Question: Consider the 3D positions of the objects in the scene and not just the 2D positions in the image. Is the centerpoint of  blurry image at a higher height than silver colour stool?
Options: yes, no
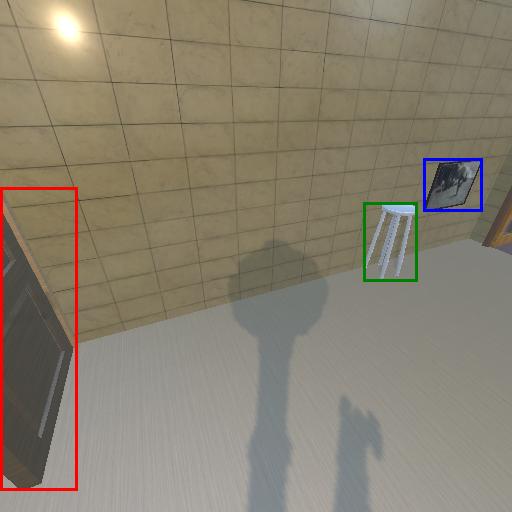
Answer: yes